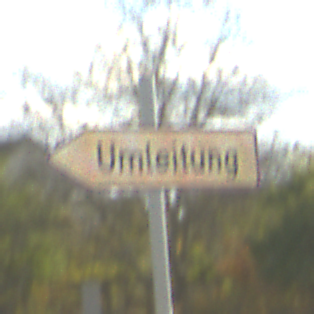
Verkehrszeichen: UmleitungswegweiserLinksweisend
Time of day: MorningAfternoon
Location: Outdoor (RoadRail)
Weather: PartlyCloudy
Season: NotSpecified
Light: Natural